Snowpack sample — Buffalo Mountain, Silverthorne, Colorado, USA (2/22/26, 2:02 PM MST)
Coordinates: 39.622, -106.113
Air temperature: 33 °F
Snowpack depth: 63 cm
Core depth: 30 cm
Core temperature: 26.6 °F
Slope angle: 11°, slope face: 116°
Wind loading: low
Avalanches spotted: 0
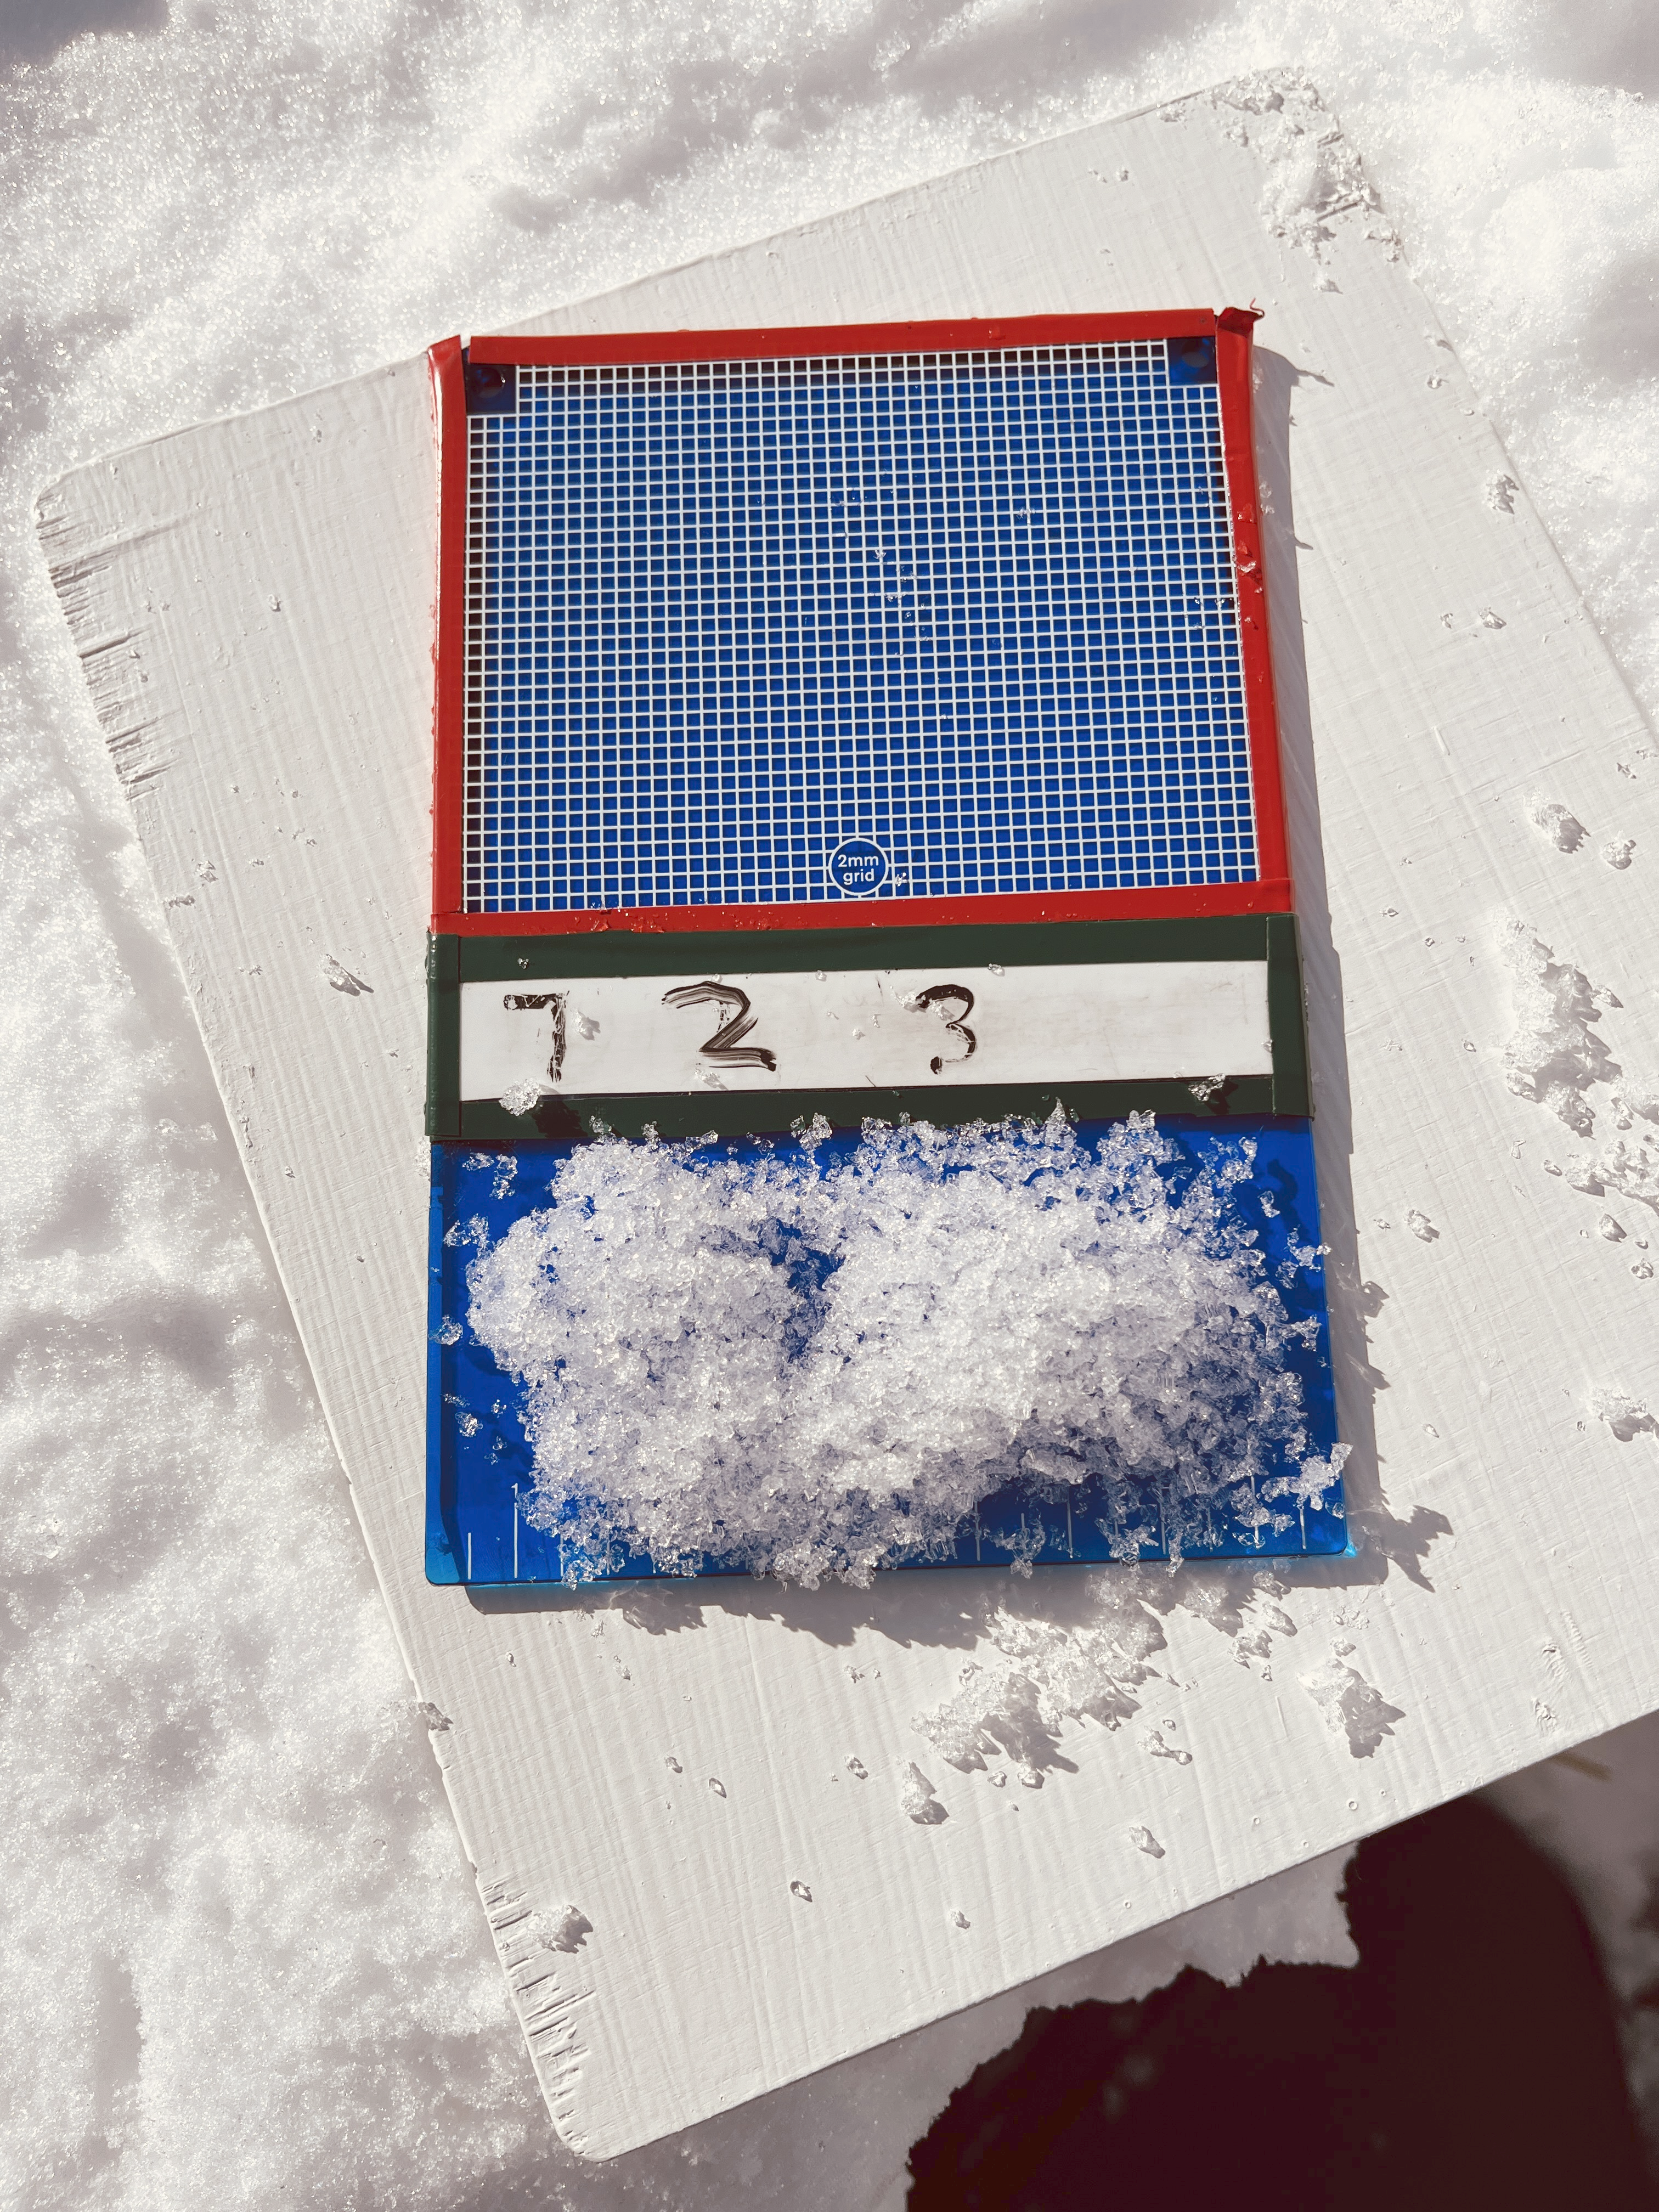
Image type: crystal_card
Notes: In a firebreak similar to site 1, minimal wind loading with no spotted avalanches (not many faces in view though)